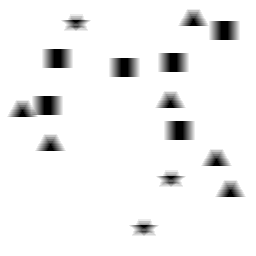
Squares: 6
Triangles: 6
Stars: 3
Total shapes: 15